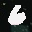
Label: 6